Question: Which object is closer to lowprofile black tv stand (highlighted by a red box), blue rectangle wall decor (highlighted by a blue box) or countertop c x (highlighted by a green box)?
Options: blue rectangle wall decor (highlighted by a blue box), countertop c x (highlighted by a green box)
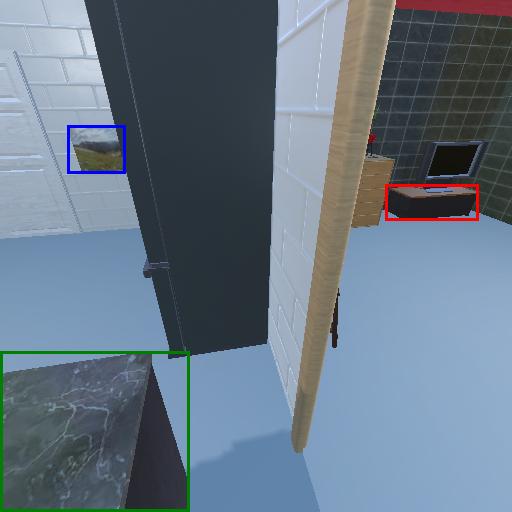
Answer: blue rectangle wall decor (highlighted by a blue box)